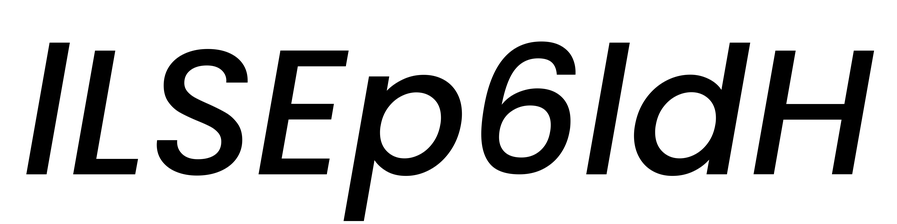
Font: Poppins-MediumItalic